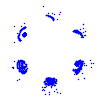
Particle: kaon